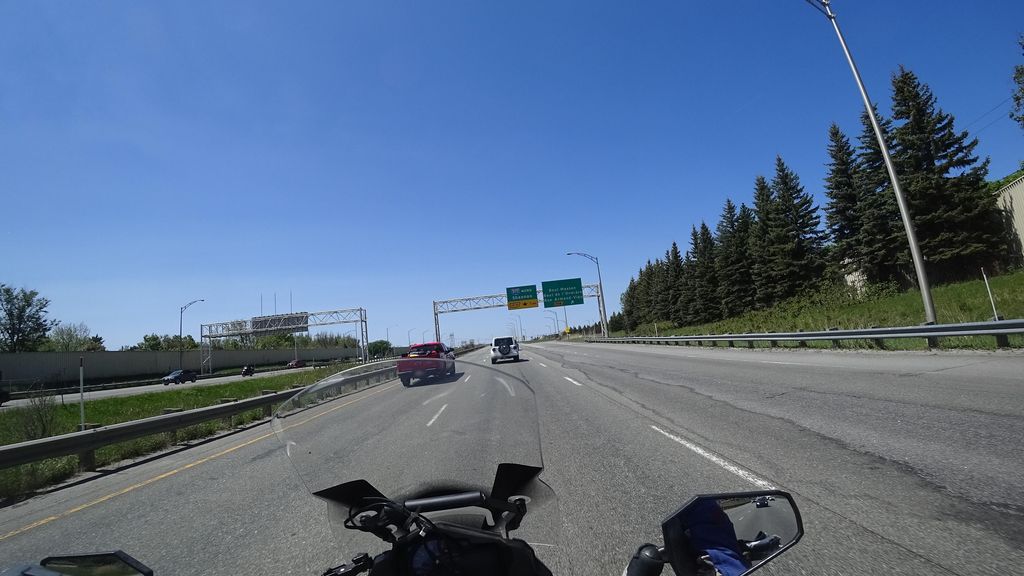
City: quebec_city